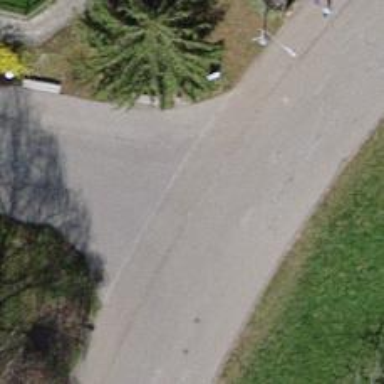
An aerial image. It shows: Residential road with asphalt surface and no sidewalks.